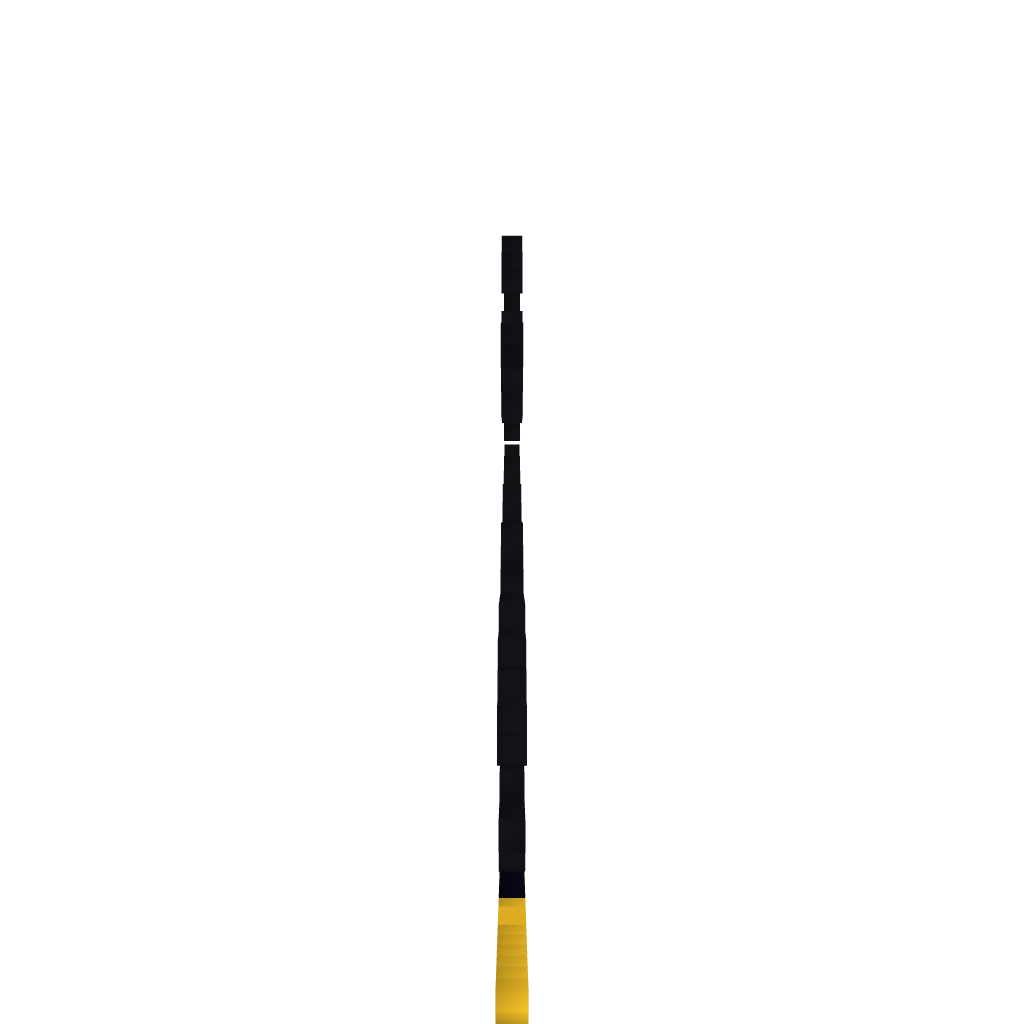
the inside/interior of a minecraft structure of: Scorpion PixelArt